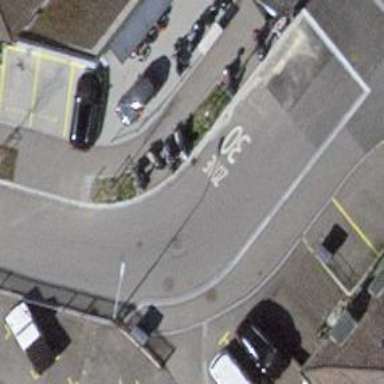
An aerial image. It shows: Motorcycle parking area.